Question: I'm trying to add some items from a class into a 'listview' through a second form and this is what i get
'''
public partial class Form1 : Form
{
Elev x;
ArrayList listaStudenti;
ListViewItem itm;
public Form1()
{
InitializeComponent();
listaStudenti = new ArrayList();
x=new Elev();
x.nume =lvStud.Items[0].ToString();
x.varsta = int.Parse(lvStud.Items[0].SubItems[3].Text);
listaStudenti.Add(x);
}
'''
---
'''
private void adaugaToolStripMenuItem_Click(object sender, EventArgs e)
{
Form2 m = new Form2();
m.ShowDialog();
if(m.DialogResult==DialogResult.OK)
{
x = new Elev();
x.nume = m.tbNume.Text;
x.varsta = int.Parse(m.tbVarsta.Text);
listaStudenti.Add(x);
itm = new ListViewItem(m.tbNume.Text);
itm.SubItems.Add(m.tbNume.Text);
itm.SubItems.Add(m.tbVarsta.Text);
lvStud.Items.Add(itm);
}
}
'''

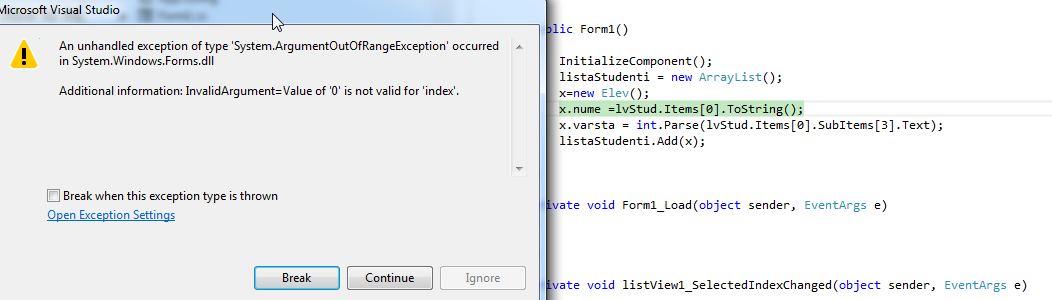
Answer: It appears no items are in your collection when the form is being instantiated, so when you call:
'''
x.nume =lvStud.Items[0].ToString();
'''
...there are no records in '.Items', hence the 'ArgumentOutOfRangeException'. Be sure your 'ListView' contains items before this logic is called, or add some logic to trap empty lists.